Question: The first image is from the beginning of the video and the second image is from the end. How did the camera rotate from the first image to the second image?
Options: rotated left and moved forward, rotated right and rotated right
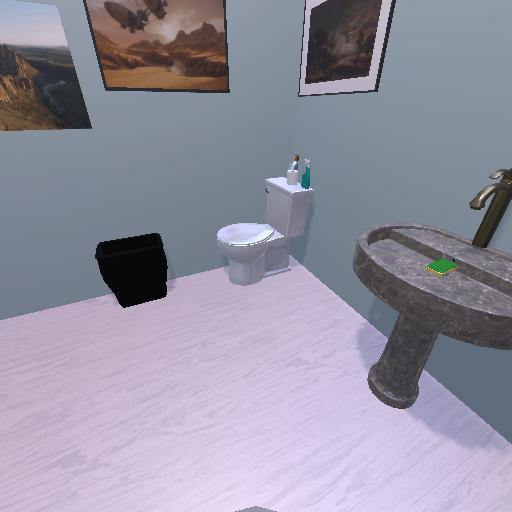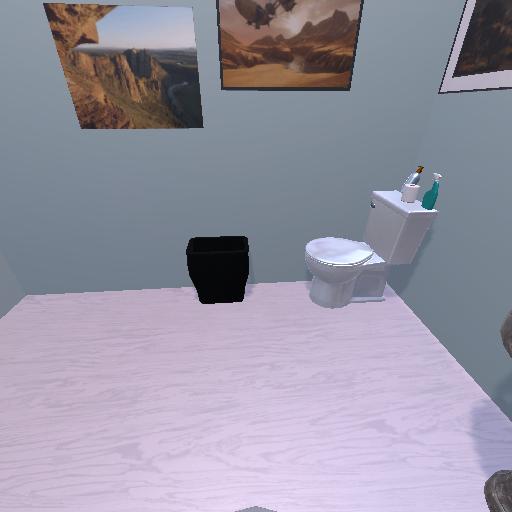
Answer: rotated left and moved forward